Question: Hello dear why i always fail to learning php, would be grateful if someone can help me. :'(
i was followed step by step here :
<URL>
but when i click button submit query nothing happen, just show a blank white screen and i dont see new data on database?

'''
<html>
<body>
<form action="insert.php" method="post">
Firstname: <input type="text" name="firstname">
Lastname: <input type="text" name="lastname">
Age: <input type="text" name="age">
<input type="submit">
</form>
</body>
</html>
'''
---
'''
<?php
$con=mysqli_connect("localhost","root","","garutexpress");
// Check connection
if (mysqli_connect_errno())
{
echo "Failed to connect to MySQL: " . mysqli_connect_error();
}
$sql="INSERT INTO Persons (FirstName, LastName, Age)
VALUES
('$_POST[firstname]','$_POST[lastname]','$_POST[age]')";
if (!mysqli_query($con,$sql))
{
die('Error: ' . mysqli_error($con));
}
echo "1 record added";
mysqli_close($con);
?>
'''
if data successfull added it should give
echo "1 record added"; but i never see this message.
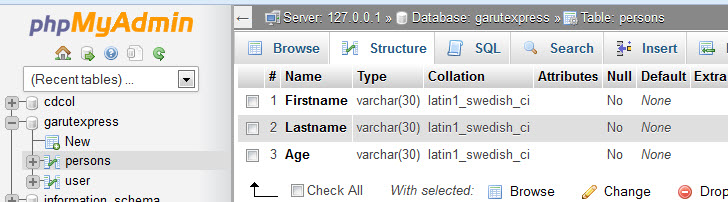
Answer: Your table name is "persons", not "Persons"
When you make a query, your table name has to be the same as in your database. If you look in phpMyAdmin , your table is "persons" with lowercase
Edited according to :
@I Can Has Cheezburger
Please change the name of your table in your code like and make sure about to wrap quotes accordingly :
'''
<?php
$con=mysqli_connect("example.com","peter","abc123","my_db");
// Check connection
if (mysqli_connect_errno())
{
echo "Failed to connect to MySQL: " . mysqli_connect_error();
}
$sql='INSERT INTO persons (Firstname, Lastname, Age)
VALUES
("'.$_POST['firstname'].'","'.$_POST['lastname'].'","'.$_POST['age'].'");
if (!mysqli_query($con,$sql))
{
die('Error: ' . mysqli_error($con));
}
echo "1 record added";
mysqli_close($con);
?>
'''